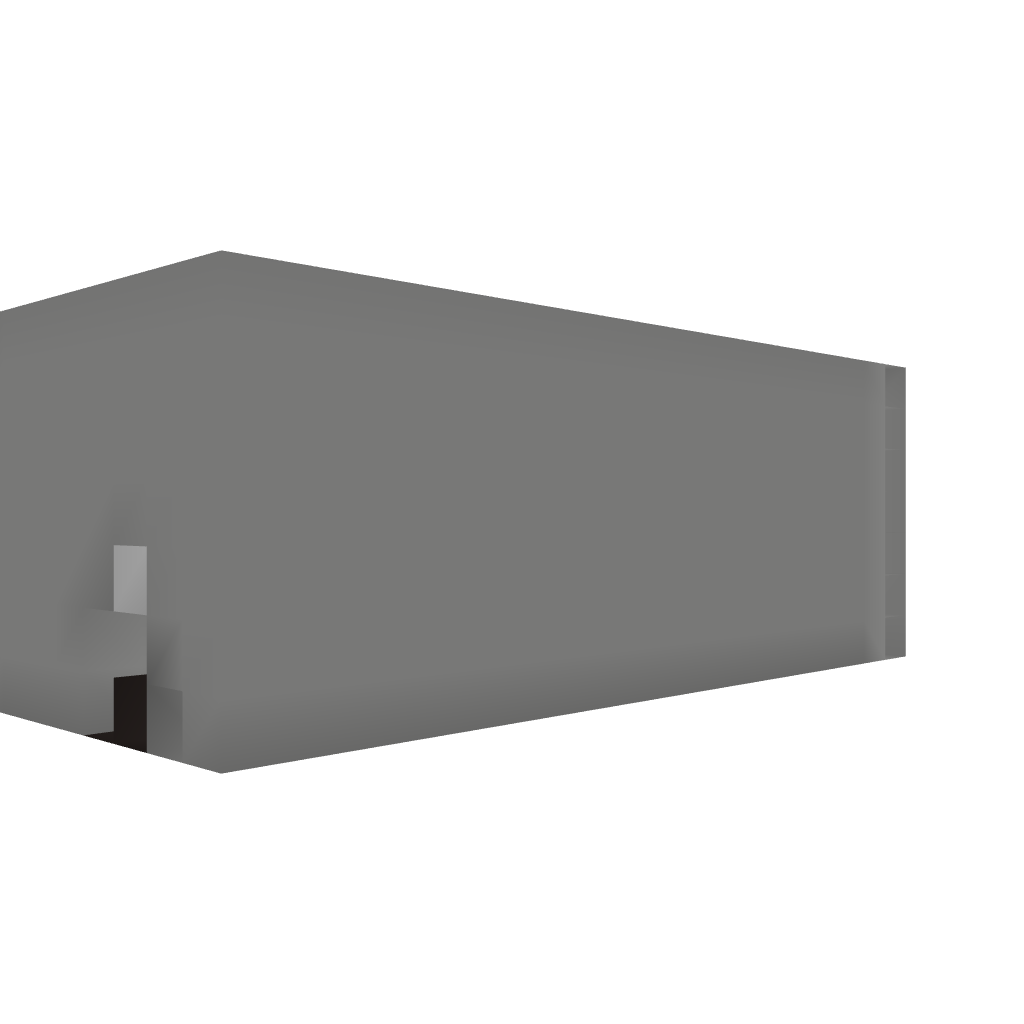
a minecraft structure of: Nether Wart Farm